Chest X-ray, PA view. Patient: 46 years old, sex F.
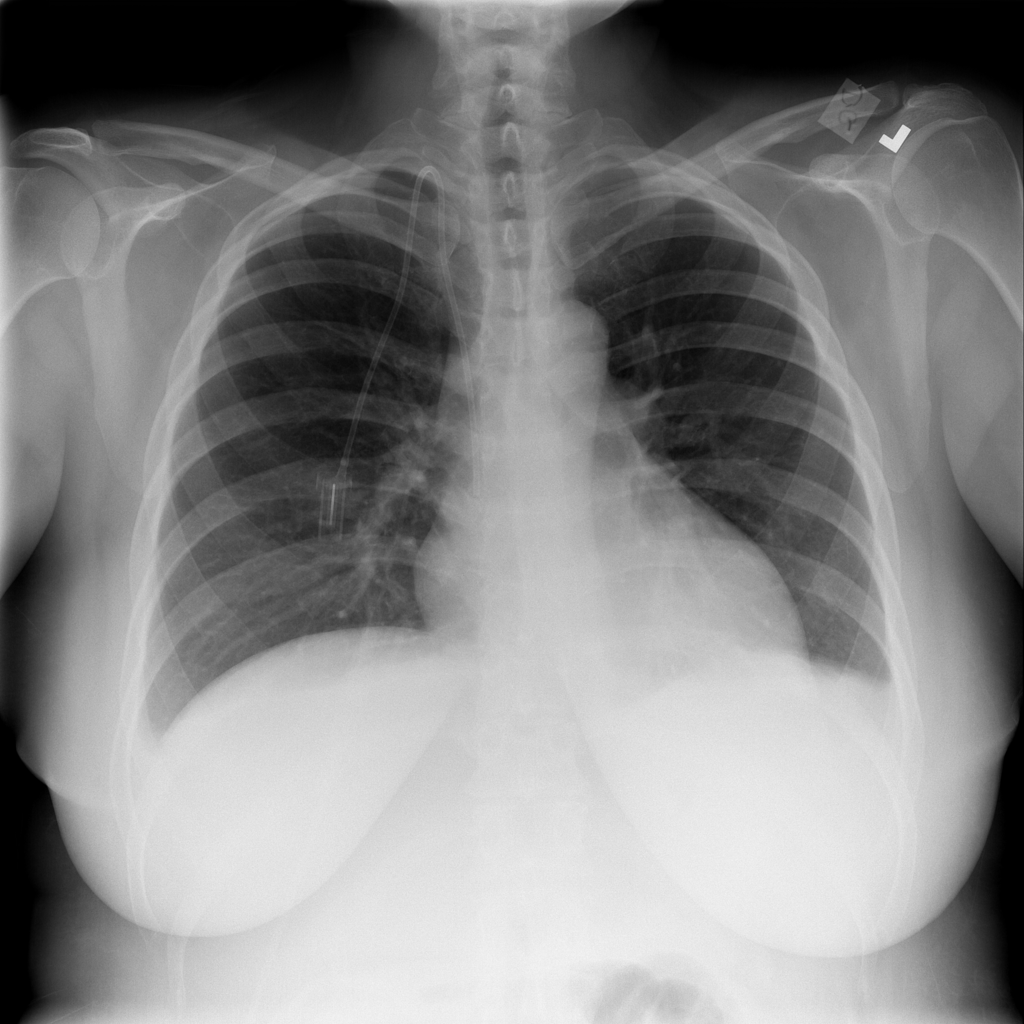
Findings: Atelectasis, Effusion